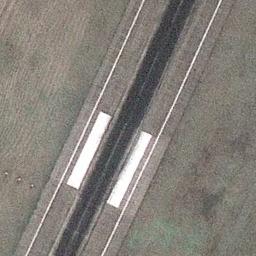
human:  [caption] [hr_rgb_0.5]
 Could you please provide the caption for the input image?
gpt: Next to the runway is a large green lawn with white short and thick markings on the runway .

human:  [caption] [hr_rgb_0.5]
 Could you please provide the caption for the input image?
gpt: The runway goes through the lawn and two aiming point markings are on the runway .

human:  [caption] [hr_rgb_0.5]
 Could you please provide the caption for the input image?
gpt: The runway is on the grass .

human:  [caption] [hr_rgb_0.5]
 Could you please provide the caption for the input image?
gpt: The runway is surrounded by grass .

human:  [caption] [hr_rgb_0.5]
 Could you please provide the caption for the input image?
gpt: There are white lines beside the runway .